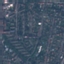
Land use / land cover class: Residential